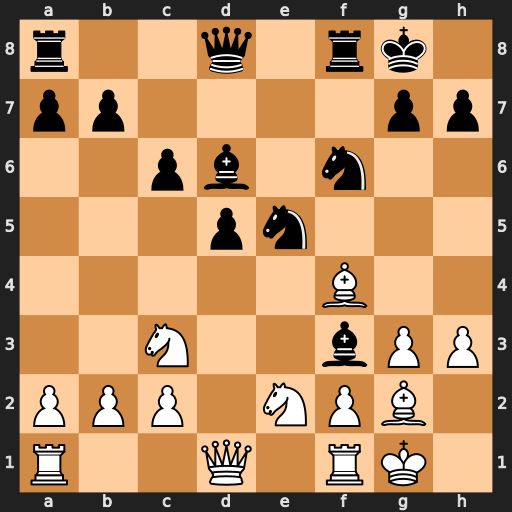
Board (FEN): r2q1rk1/pp4pp/2pb1n2/3pn3/5B2/2N2bPP/PPP1NPB1/R2Q1RK1
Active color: w
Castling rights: -
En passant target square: -
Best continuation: Bxe5 Bxg2 Bxf6 Bxf1 Bxd8